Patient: sex F, age 46
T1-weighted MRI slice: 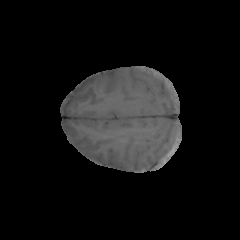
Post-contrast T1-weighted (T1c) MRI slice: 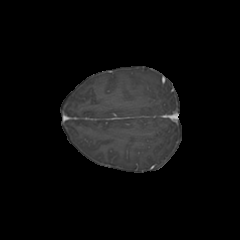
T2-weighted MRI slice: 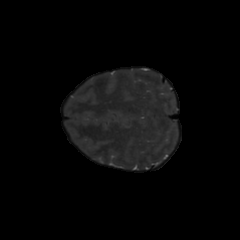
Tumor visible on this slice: no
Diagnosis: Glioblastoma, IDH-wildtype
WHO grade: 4